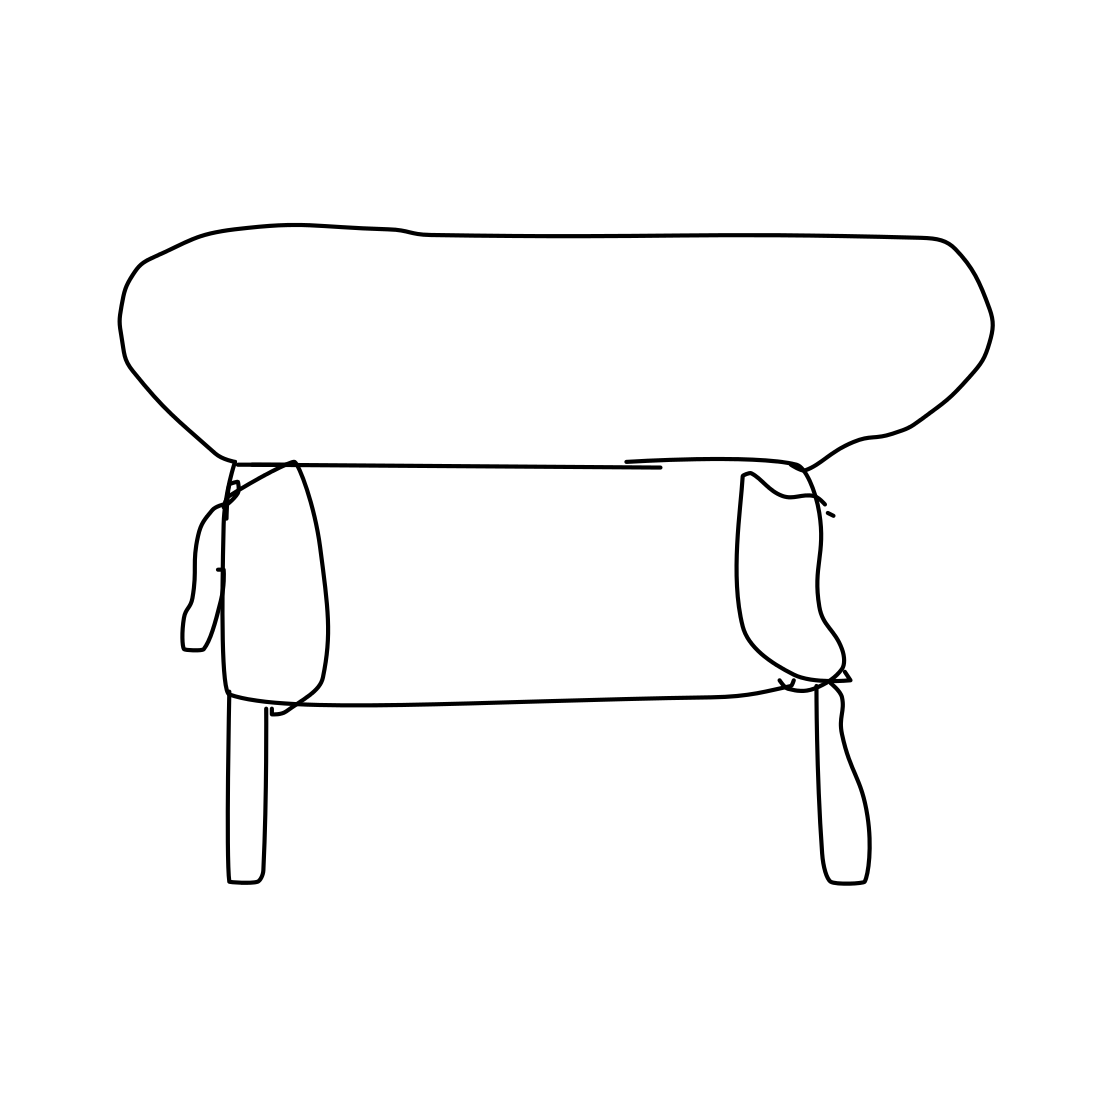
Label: couch